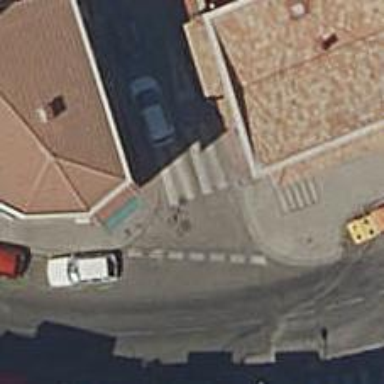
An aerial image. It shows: Unmarked crossing on the road.